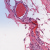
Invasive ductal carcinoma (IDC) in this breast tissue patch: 0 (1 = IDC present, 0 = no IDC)